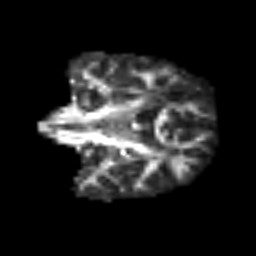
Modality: FA
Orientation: coronal
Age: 53
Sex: male
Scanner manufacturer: siemens
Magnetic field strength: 3 T
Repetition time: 3.2 s
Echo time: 0.081 s